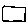
Label: square